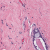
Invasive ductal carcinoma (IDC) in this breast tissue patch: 0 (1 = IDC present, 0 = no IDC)